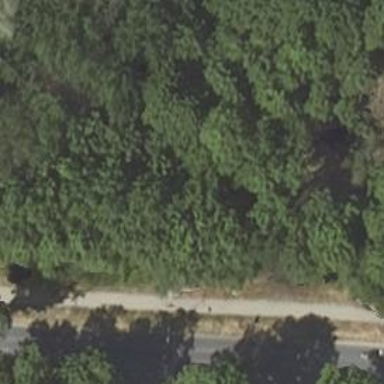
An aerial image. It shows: Row of deciduous broadleaved trees.